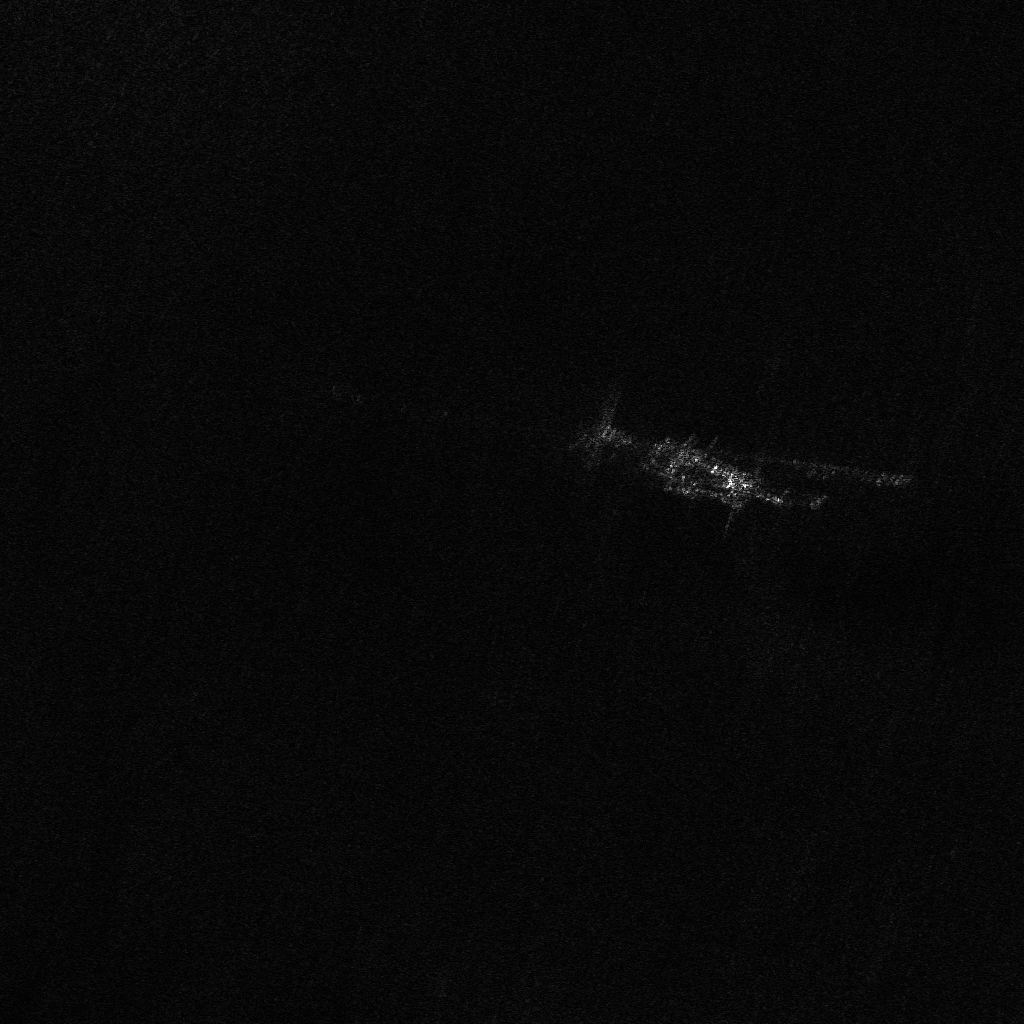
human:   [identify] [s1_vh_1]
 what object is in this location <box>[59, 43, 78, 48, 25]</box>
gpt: <ref>1 large container at the center</ref>